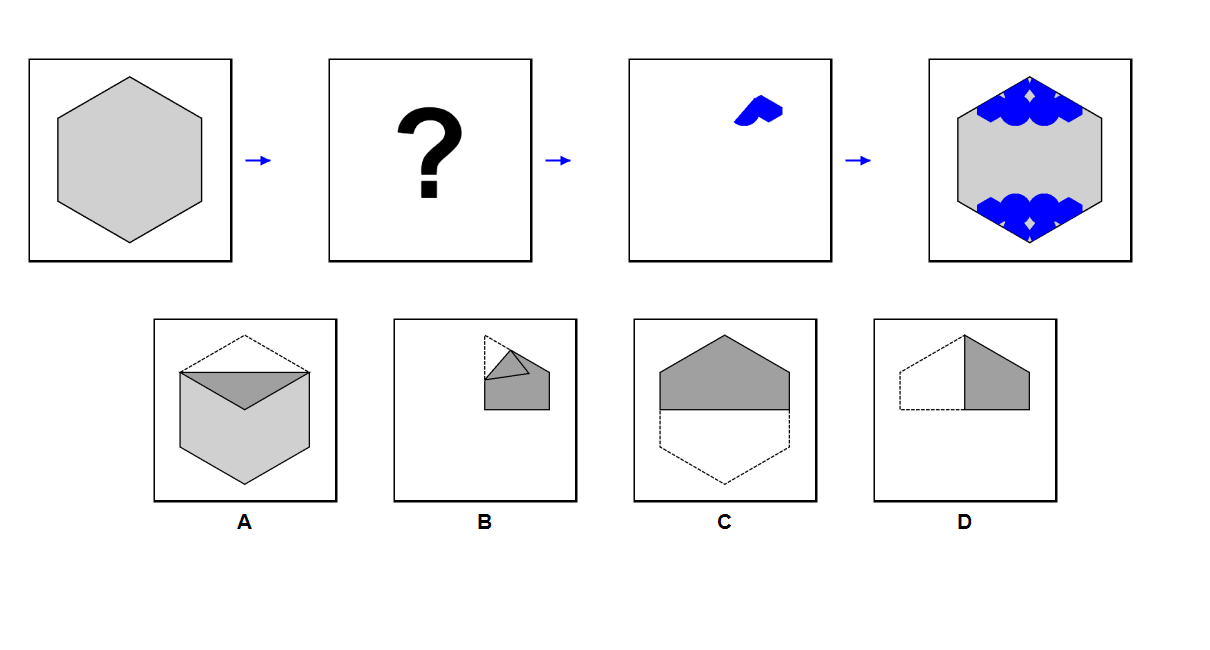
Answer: A